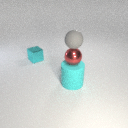
small red metal sphere below small gray rubber sphere